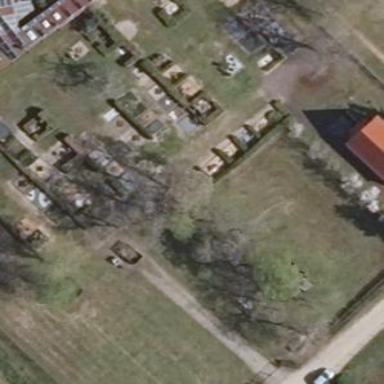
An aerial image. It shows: Cemetery.